Question: I am working on downloading a string from my database to into my program. I believe all is going well except where I am trying to take the string FROM my array and save it to a NSString. I have uploaded a screenshot of my breakpoint. after the line 'NSString *test=[[items objectAtIndex:i]objectForKey:@"vid"];' I get an error that [BHarDetails objectForKey:]: unrecognized selector sent to instance 0xcd66680'. Im not sure why that is. BHarDetails is only an NSObject where i define vid as a NSString. I also have another NSObject file where i assign the database field link to the variable vid and an array is returned, Si I am not sure exacctly why this error is occuring. Would appreciate any help offered in solving this error and taking my link from the vid variable and items array to a string.
Thank you
'''
-(void)itemsDownloaded:(NSArray *)items {
NSURL *URL;
for(int i=0;i<[items count];i++) {
NSString *test=[[items objectAtIndex:i]objectForKey:@"vid"];
URL=[NSURL URLWithString:test];
}
NSURLRequest *request=[NSURLRequest requestWithURL:URL];
[_webPlayer loadRequest:request];
}
'''
2nd object
'''
- (void)connectionDidFinishLoading:(NSURLConnection *)connection {
// Create an array to store the locations
NSMutableArray *_transfer = [[NSMutableArray alloc] init];
// Parse the JSON that came in
NSError *error;
NSArray *jsonArray = [NSJSONSerialization JSONObjectWithData:_downloadedData options:NSJSONReadingAllowFragments error:&error];
for (int i = 0; i < jsonArray.count; i++) {
NSDictionary *jsonElement = jsonArray[i];
BHarDetails *dbfield= [[BHarDetails alloc] init];
dbfield.vid = jsonElement[@"link"];
// Add this question to the transfer array
[_transfer addObject:dbfield];
}
if (self.delegate) {
[self.delegate itemsDownloaded:_transfer];
}
}
'''

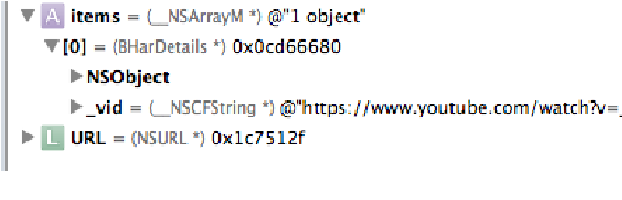
Answer: You're not saving a NSDictionary object in that array, you're saving a "'BHarDetails'" object.
So trying to do a "'objectForKey'" call on your "'BHarDetails'" object, which causes the crash as "'BharDetails'" isn't a subclass of NSDictionary (as far as I can tell).
What you should be doing is something like this:
'''
BHarDetails *bObject = [items objectAtIndex:i];
if(bObject)
{
URL = [NSURL URLWithString:bObject.vid];
}
'''